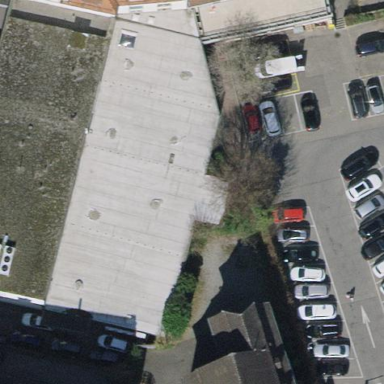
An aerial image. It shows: Commercial building.